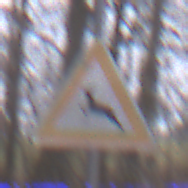
Verkehrszeichen: WildwechselRechts
Umgebung: Outdoor, Nature
Tageszeit: Midday
Wetter: Overcast
Licht: Natural
Jahreszeit: Autumn
Kontrast: LowContrast